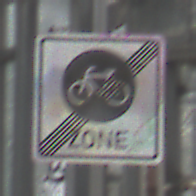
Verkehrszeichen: EndeFahrradzone
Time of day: Midday
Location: Roofed (Special)
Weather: Overcast
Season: NotSpecified
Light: Natural